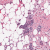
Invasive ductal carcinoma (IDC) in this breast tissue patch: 1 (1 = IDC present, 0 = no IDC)